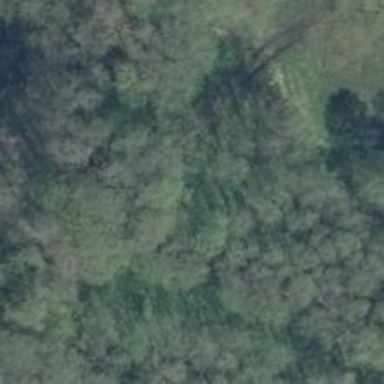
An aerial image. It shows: Row of trees in natural setting.